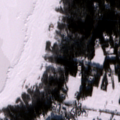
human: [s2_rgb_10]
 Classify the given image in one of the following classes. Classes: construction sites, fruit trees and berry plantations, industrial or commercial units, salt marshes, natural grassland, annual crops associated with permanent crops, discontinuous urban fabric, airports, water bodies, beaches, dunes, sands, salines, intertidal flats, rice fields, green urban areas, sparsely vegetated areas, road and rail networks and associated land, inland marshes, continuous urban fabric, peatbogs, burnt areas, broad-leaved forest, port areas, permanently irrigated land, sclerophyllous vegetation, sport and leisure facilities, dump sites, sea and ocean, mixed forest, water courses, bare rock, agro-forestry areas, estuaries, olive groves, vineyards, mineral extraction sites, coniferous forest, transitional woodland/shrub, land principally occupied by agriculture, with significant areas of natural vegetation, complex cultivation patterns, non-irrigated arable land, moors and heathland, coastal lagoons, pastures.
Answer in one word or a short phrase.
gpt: land principally occupied by agriculture, with significant areas of natural vegetation, coniferous forest, mixed forest, sea and ocean